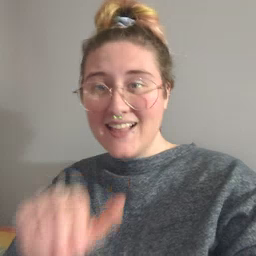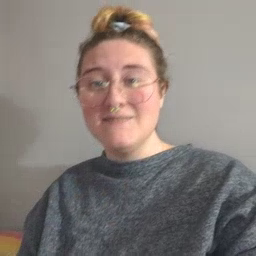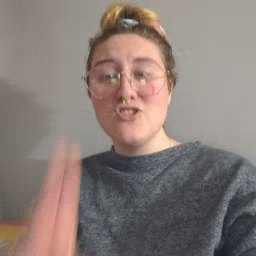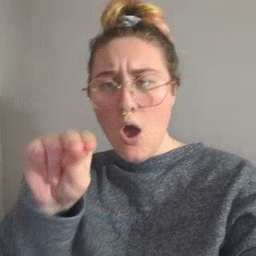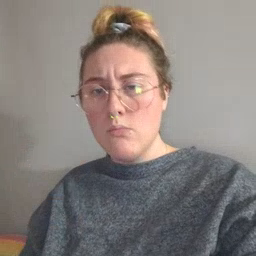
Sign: no